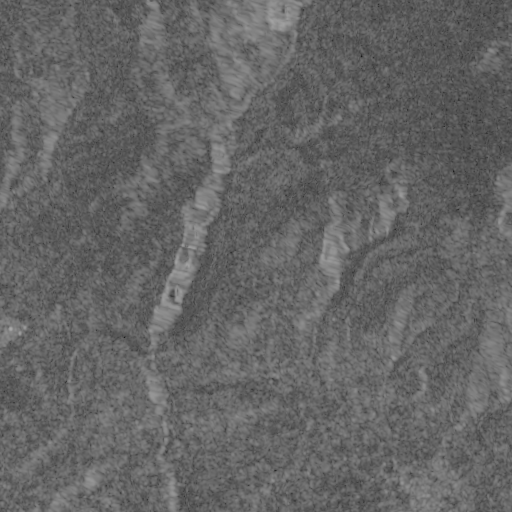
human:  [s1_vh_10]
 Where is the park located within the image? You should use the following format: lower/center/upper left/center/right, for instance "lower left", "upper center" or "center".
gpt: The park is located in the lower right of the image.
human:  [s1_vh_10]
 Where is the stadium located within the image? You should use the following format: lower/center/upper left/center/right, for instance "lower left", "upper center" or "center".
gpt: The stadium is located in the lower right of the image.
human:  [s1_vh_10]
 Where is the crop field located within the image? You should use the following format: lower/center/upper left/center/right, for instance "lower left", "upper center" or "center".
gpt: There is no crop field in the image.

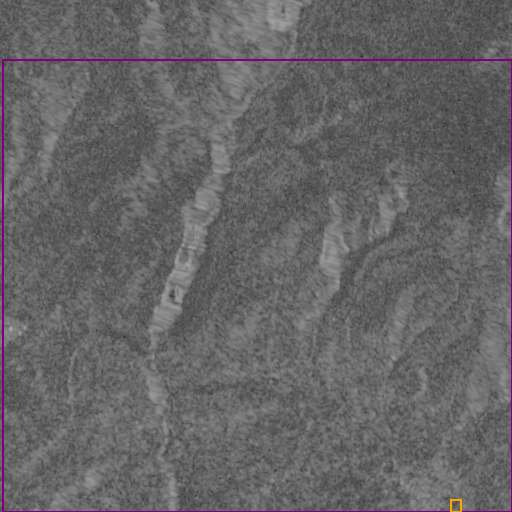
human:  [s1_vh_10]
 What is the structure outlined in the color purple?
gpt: The structure outlined in purple is a crop field.
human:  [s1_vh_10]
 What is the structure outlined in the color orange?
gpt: The structure outlined in orange is a park.
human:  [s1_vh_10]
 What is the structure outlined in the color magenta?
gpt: There is no magenta outline.